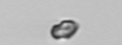
Label: Heterocapsa_rotundata